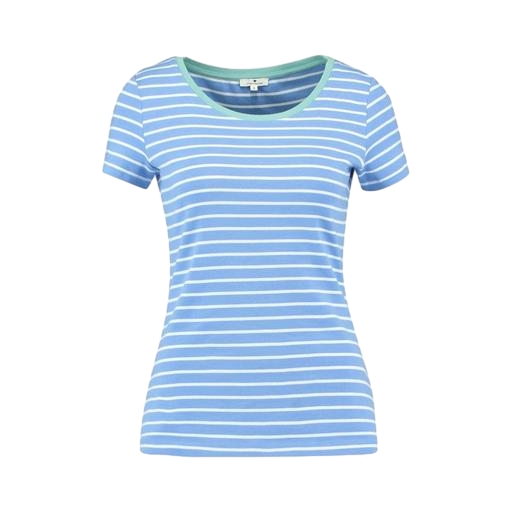
blue short-sleeved striped t-shirt, blue women's striped shirt, blue women's stripe true t-shirt, white background